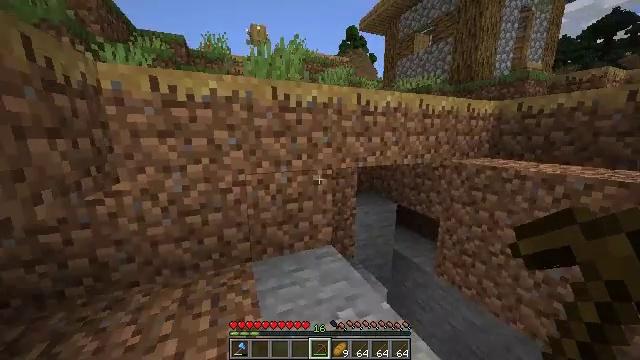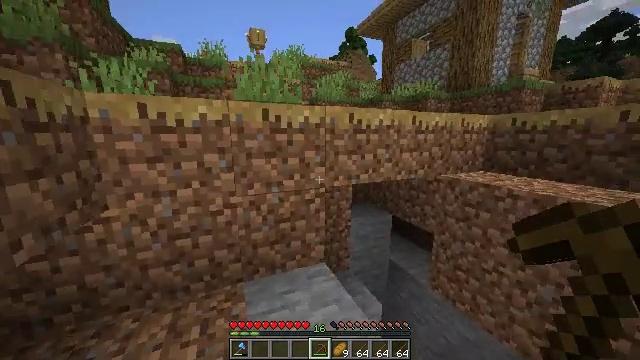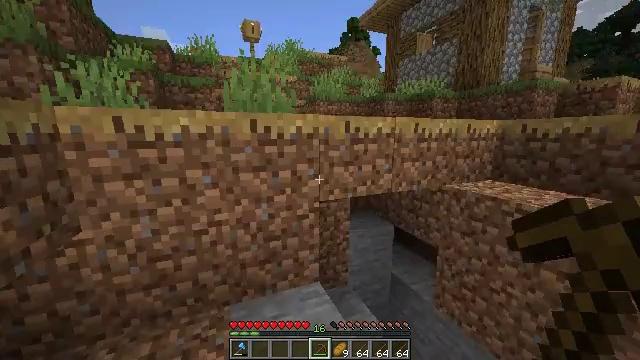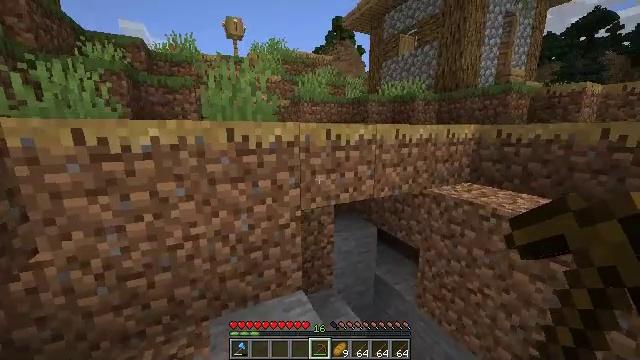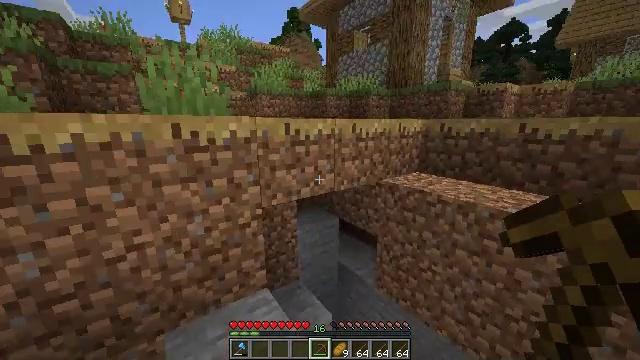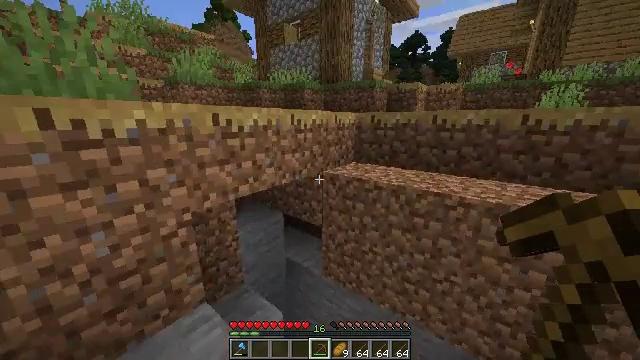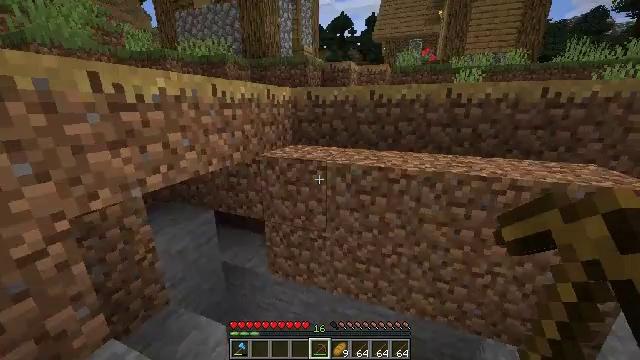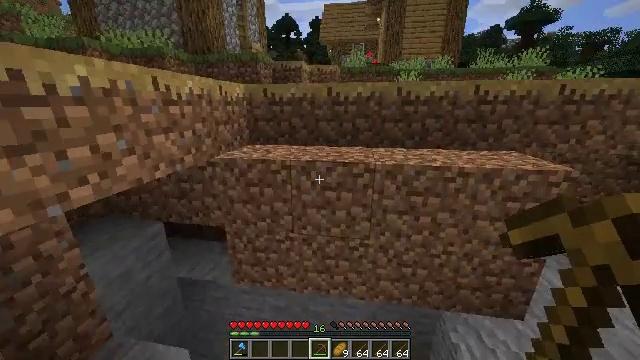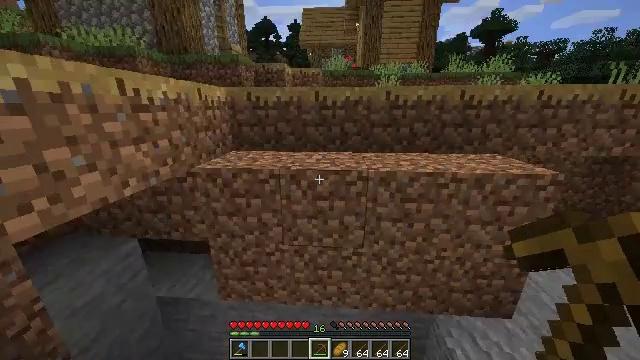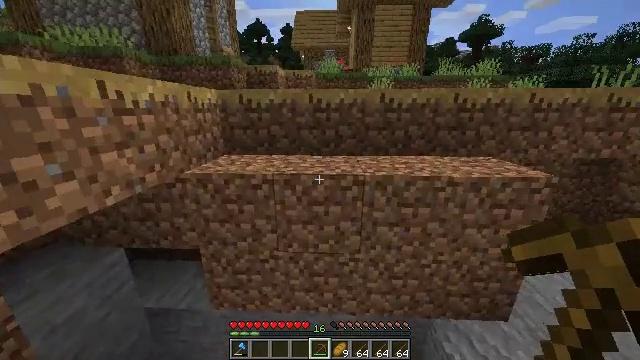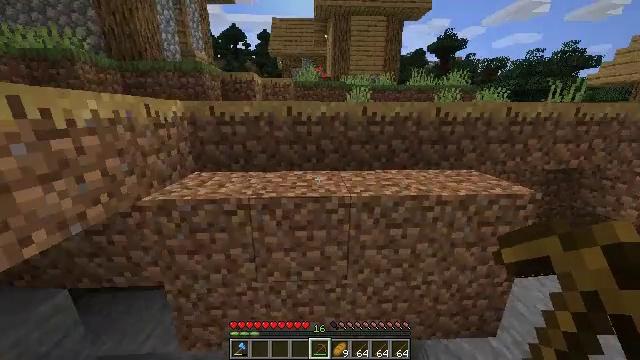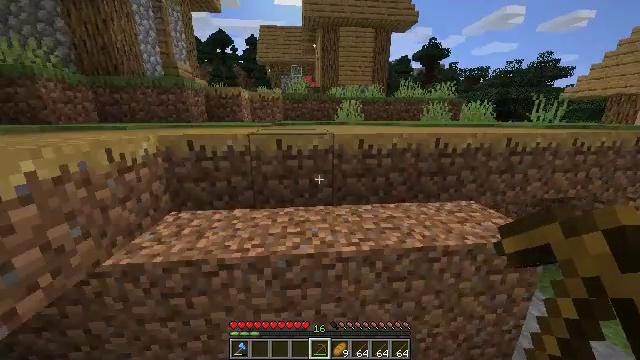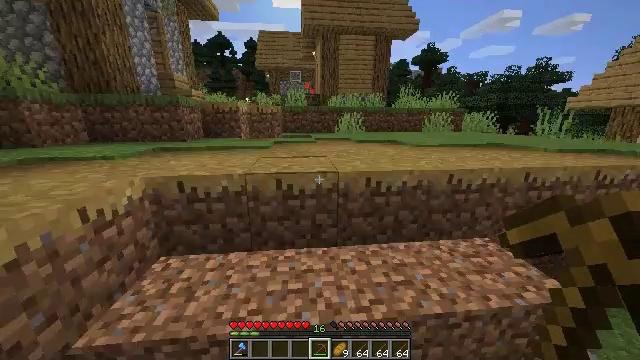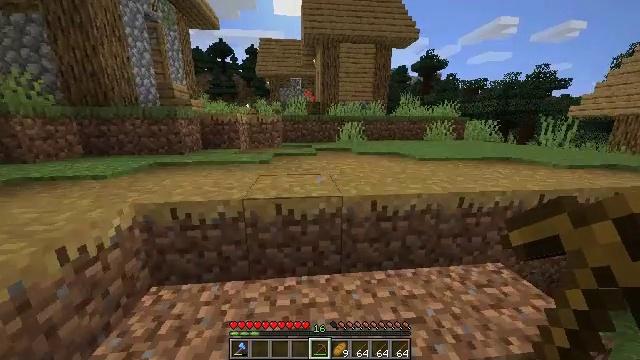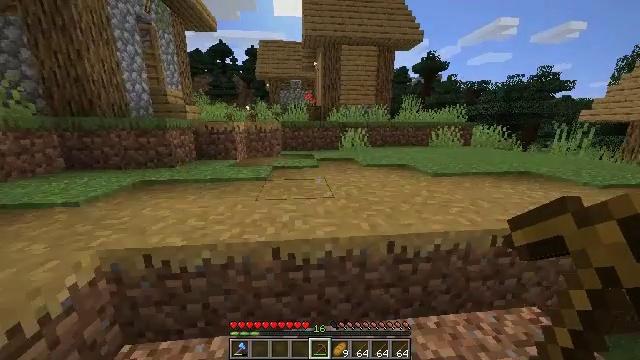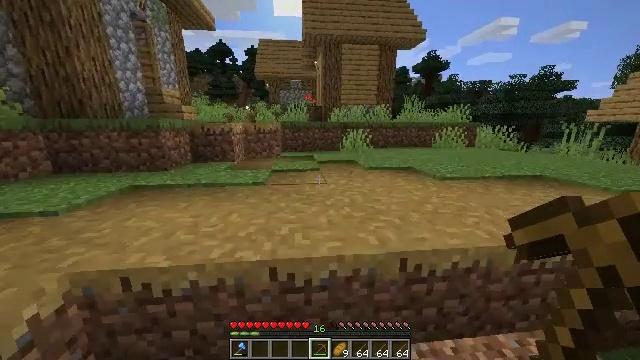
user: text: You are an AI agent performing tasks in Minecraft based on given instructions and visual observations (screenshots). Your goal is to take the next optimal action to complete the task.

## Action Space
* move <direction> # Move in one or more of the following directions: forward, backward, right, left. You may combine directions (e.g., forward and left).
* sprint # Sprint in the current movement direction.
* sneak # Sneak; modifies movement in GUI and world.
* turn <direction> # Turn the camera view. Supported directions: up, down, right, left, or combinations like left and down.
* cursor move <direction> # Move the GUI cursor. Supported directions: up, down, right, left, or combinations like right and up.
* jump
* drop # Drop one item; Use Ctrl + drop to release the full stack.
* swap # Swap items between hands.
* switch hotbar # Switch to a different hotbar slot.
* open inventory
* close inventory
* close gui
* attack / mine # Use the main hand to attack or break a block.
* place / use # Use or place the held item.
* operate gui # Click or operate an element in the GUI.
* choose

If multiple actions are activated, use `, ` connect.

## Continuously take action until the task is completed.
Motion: motion action
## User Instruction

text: Mine the netherrack in the Nether.
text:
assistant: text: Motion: move forward and move left, sprint, jump
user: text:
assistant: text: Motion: move forward and move left, sprint, jump
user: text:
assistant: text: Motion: move forward and move left, sprint, turn right, jump
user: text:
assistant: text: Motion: move forward and move left, sprint, turn right and down
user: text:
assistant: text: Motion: move forward and move left, sprint, turn right and down
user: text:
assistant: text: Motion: move forward and move left, sprint, turn right and down
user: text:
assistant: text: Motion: move forward and move left, sprint, turn right
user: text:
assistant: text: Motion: move forward, sprint, turn right
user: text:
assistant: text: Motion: move forward, sprint, turn right
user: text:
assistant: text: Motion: move forward, sprint, turn right and up, jump
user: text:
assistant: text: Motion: move forward, sprint, turn right, jump
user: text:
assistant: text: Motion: move forward, sprint, jump
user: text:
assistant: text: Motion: move forward, sprint, turn up, jump
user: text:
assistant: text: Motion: move forward, sprint, jump
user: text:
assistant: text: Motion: move forward, sprint, jump
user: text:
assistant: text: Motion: move forward, sprint, jump
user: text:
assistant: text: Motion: move forward, sprint, jump
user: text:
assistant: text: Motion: move forward, sprint, jump
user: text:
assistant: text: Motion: move forward, sprint, jump
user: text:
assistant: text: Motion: move forward, sprint, jump
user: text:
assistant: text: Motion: move forward, sprint, turn down, jump
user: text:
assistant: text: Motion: move forward, sprint, jump
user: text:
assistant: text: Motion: move forward, sprint, jump
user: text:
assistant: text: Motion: move forward, sprint, jump
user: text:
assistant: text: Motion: move forward, sprint, turn left and up, jump
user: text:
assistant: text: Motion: move forward, sprint, jump
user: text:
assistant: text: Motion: move forward, sprint, jump
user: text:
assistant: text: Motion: move forward, sprint, jump
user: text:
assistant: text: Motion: move forward, sprint, turn left, jump
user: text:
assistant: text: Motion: move forward, sprint, turn left, jump